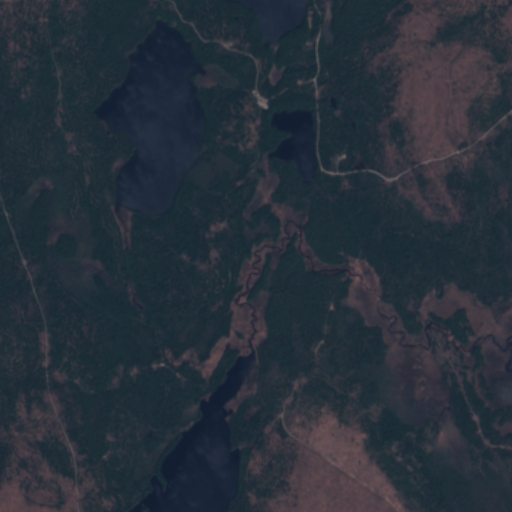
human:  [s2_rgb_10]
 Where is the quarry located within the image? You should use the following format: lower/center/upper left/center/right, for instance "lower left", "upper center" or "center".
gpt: The quarry is located in the upper center of the image.
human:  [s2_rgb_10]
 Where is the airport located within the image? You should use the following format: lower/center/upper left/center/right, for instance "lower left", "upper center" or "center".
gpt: There is no airport in the image.